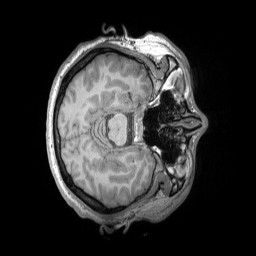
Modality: T1w
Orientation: axial
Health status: healthy